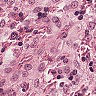
Metastatic tissue present: no